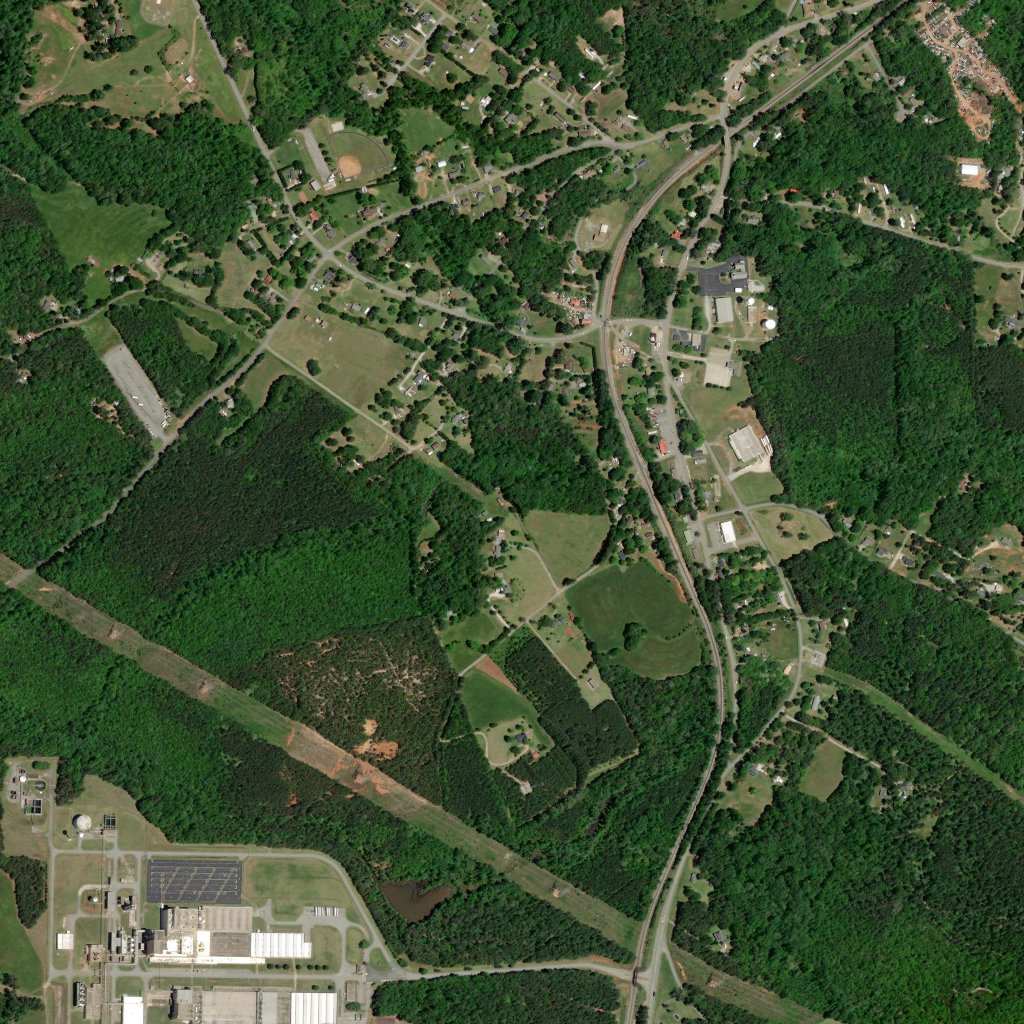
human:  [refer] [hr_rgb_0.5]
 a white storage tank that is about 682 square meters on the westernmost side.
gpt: <box>[[6, 79, 8, 81, 0]]</box>

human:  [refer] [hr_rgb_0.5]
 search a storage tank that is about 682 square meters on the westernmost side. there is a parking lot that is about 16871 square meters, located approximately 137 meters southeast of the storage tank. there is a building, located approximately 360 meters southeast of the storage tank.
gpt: <box>[[6, 79, 8, 81, 0]]</box>

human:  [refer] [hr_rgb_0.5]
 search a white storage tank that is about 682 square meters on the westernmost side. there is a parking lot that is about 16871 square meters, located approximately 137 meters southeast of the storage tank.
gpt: <box>[[6, 79, 8, 81, 0]]</box>

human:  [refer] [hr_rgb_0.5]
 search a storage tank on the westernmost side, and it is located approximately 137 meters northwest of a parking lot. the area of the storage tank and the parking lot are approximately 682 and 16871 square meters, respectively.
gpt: <box>[[6, 79, 8, 81, 0]]</box>